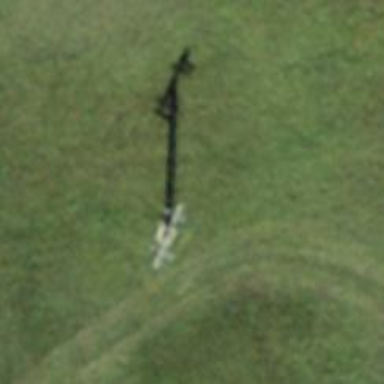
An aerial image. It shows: Pylon used for aerialway.